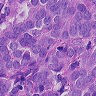
Metastatic tissue present: yes